Question: Hi All i am working an callforwarding app.
so here my requirement is that i will give the user to set one number to callforwarding at particular time with 10 minutes intervals . After set number he will close his APP. But after 10 minutes call should forward to particular number.
So for that purpose i use background service.
My code is for forwarding is
'''
private synchronized void callFunction(String phonenumber)
{
Intent intentCallForward = new Intent(Intent.ACTION_CALL); // ACTION_CALL
intentCallForward.setFlags(Intent.FLAG_ACTIVITY_NEW_TASK);
Uri uri2=null;
try{
uri2 = Uri.fromParts("tel", phonenumber, "#");
intentCallForward.setData(uri2);
startActivityForResult(intentCallForward, 6666);
//startActivity(intentCallForward);
}catch (Exception e) {
// TODO: handle exception
}finally
{
if(uri2!=null)
{
uri2=null;
}
intentCallForward=null;
}
}
'''
Tthis code is working fine when time reach it automatically set forwarding
My problem is that after i request forwarding, network provider will give me reply with meaning full message like following image
But my service is calling in 1 hour 12 times. and i got 12 Alerts. That alerts block user home screen after click then only it will open home screen
If one message ok but if make a call 50 times i got 50 messages. It is hard to click on OK button in 50 times.
So is it posible to close that Pragmatically from Background service?
Thank in advance

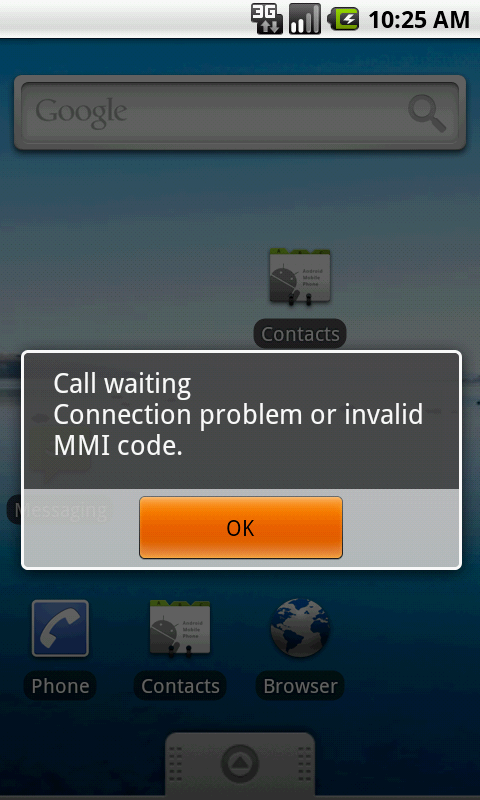
Answer: You can not close that popup programatically, because it is comming from the network and it should prompt to user: 'your request is success or not?'. So it is required to be done on the phone side.